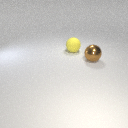
large brown metal sphere to the right of large yellow rubber sphere